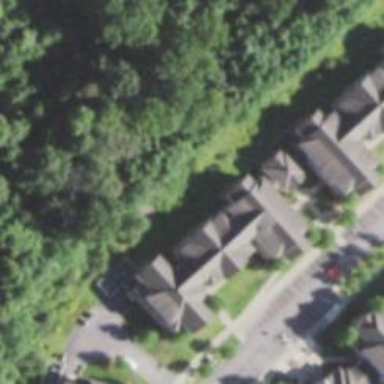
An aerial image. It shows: Residential building with gabled roof.